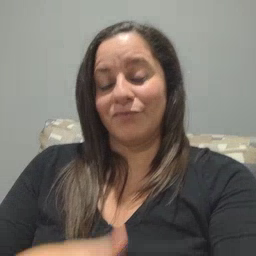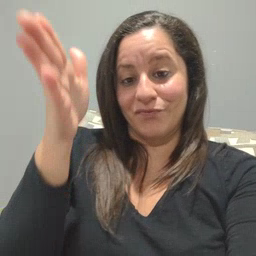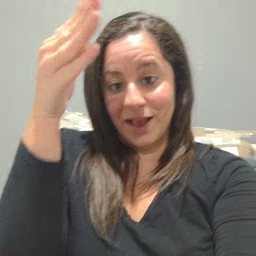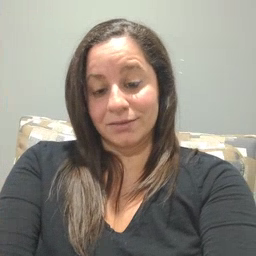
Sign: flag